Question: How to calculate total sum value from first month to the last?
Example:

This is what I've tried, but it doesn't showing the output like the example above.
'''
select
left(convert(varchar,txd.OPERATIONALDATE,112),6) MONTH,
sum(AMOUNTVALUE) TOTAL_A,
sum(10*AMOUNTVALUE) TOTAL_B,
sum(10*AMOUNTVALUE) + sum(10*AMOUNTVALUE) TOTAL_C
from tx_details txd
inner join TX_SELISIH txs
on txd.TXID=txs.TXID
and txd.OFFICEID=txs.OFFICEID
where txd.operationaldate BETWEEN '20200101' AND '20201231'
and TXDATE>'20190831'
and SELISIHTYPE=1
GROUP BY left(convert(varchar,txd.OPERATIONALDATE,112),6)
'''
Is it even possible to get the result like that? Thanks in advance.
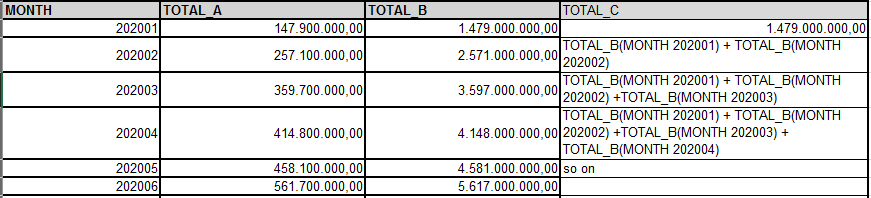
Answer: Just use this:
'''
SELECT
left(convert(varchar,txd.OPERATIONALDATE,112),6) MONTH,
sum(AMOUNTVALUE) TOTAL_A,
sum(10*AMOUNTVALUE) TOTAL_B,
SUM ( Sum(10*AMOUNTVALUE) + sum(10*AMOUNTVALUE) ) OVER ( ORDER BY left(convert(varchar,txd.OPERATIONALDATE,112),6) ) TOTAL_C
from tx_details txd
inner join TX_SELISIH txs
on txd.TXID=txs.TXID
and txd.OFFICEID=txs.OFFICEID
where txd.operationaldate BETWEEN '20200101' AND '20201231'
and TXDATE>'20190831'
and SELISIHTYPE=1
GROUP BY left(convert(varchar,txd.OPERATIONALDATE,112),6)
'''